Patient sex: F
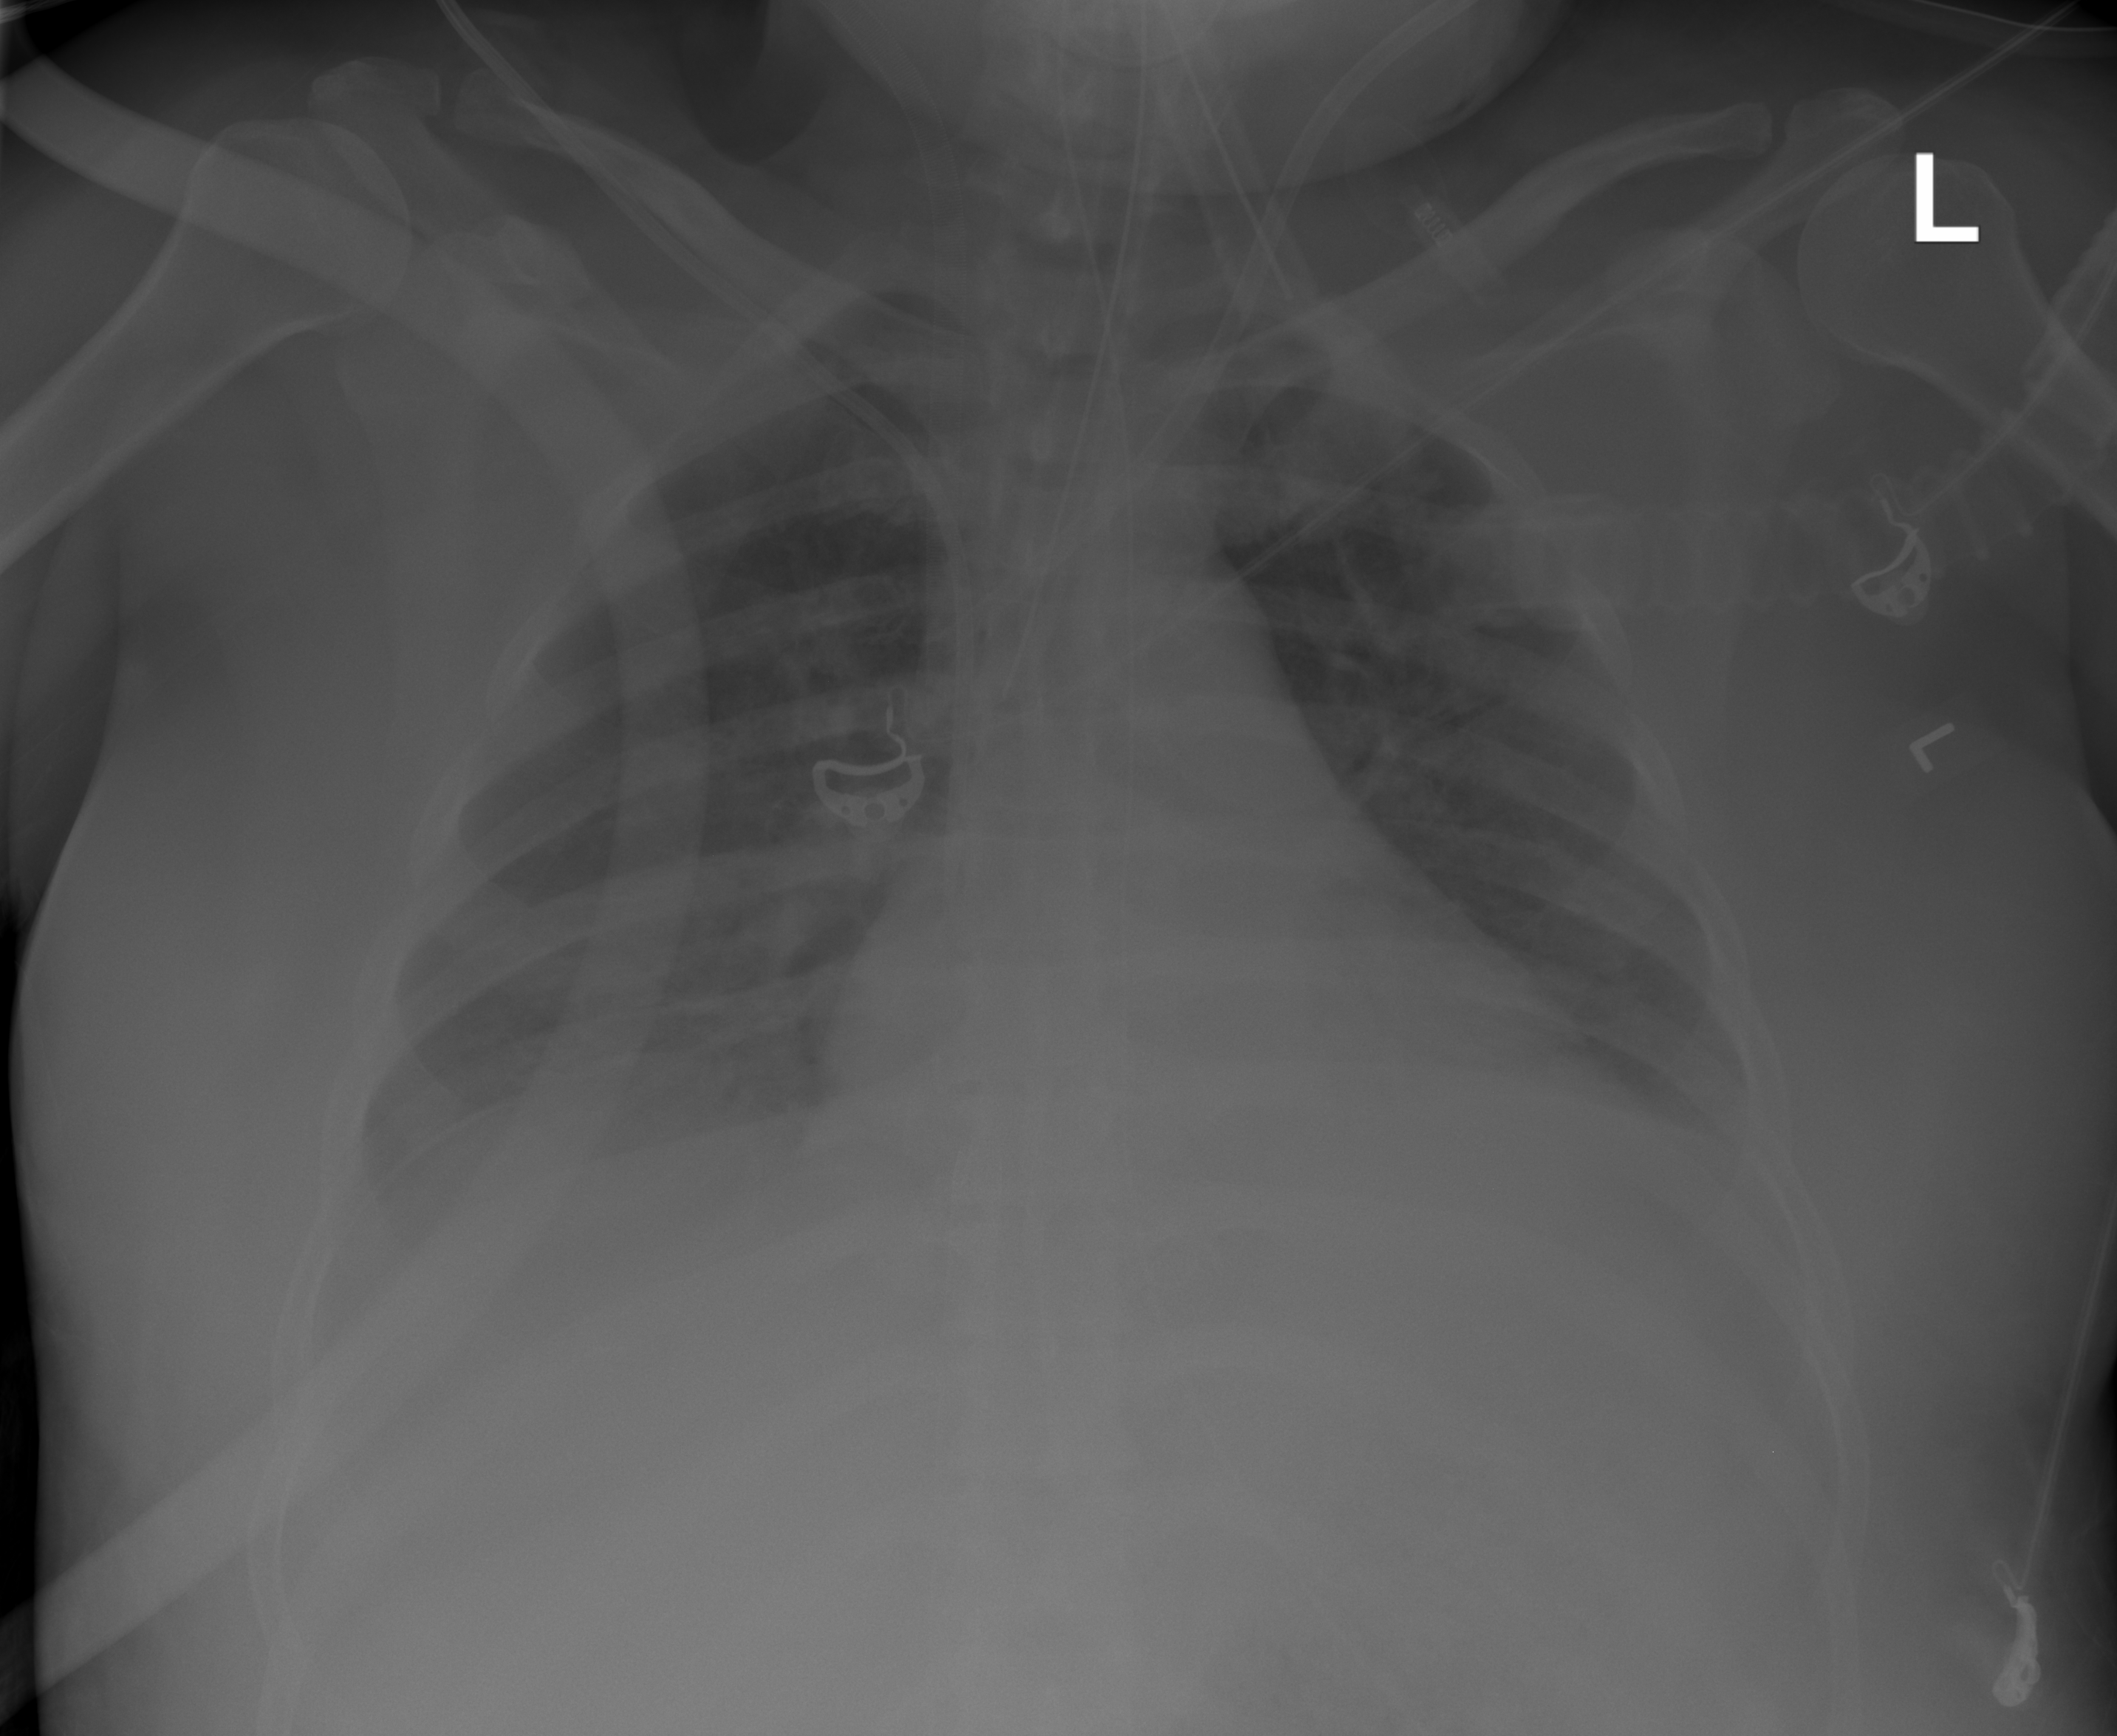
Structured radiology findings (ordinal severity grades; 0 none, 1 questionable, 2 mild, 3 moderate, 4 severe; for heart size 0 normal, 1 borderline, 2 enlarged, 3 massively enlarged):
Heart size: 1
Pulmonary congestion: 2
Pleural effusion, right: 3
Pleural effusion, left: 2
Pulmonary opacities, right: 2
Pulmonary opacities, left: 0
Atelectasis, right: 2
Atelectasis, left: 2